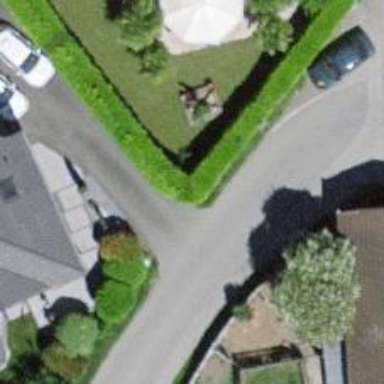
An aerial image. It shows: Hedge acting as barrier.